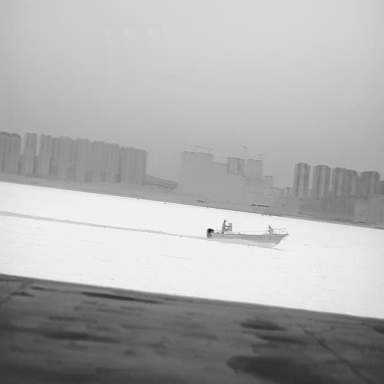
There is a bulk_carrier in the infrared image.